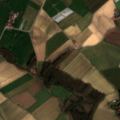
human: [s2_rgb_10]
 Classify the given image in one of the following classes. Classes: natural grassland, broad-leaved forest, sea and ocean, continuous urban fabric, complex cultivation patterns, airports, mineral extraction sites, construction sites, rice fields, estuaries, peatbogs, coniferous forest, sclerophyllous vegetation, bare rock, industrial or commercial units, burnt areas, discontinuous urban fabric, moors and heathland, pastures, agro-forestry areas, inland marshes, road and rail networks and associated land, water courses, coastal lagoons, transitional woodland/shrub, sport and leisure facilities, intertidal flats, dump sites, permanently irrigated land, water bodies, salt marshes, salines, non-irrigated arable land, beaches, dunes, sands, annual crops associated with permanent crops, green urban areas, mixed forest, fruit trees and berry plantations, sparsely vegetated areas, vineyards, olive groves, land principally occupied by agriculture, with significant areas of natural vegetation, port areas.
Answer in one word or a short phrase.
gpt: non-irrigated arable land, pastures, complex cultivation patterns, land principally occupied by agriculture, with significant areas of natural vegetation